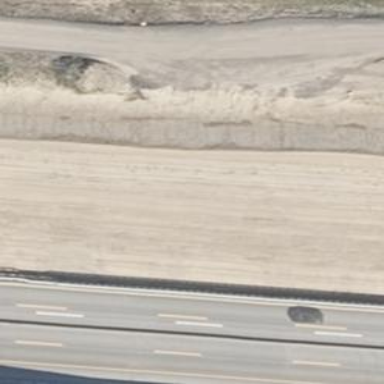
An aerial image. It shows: Asphalt motorway.